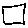
Label: square